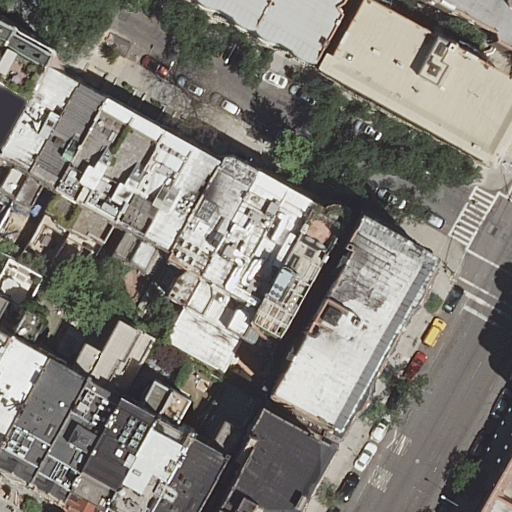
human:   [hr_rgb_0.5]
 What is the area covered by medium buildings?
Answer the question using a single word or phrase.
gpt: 2880m2

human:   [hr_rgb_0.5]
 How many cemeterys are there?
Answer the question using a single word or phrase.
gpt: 0

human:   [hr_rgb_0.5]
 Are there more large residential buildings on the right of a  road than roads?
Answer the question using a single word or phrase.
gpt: no

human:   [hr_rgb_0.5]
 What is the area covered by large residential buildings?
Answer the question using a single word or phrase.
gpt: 2335m2

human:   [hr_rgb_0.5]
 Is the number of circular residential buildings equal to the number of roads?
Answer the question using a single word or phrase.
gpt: no

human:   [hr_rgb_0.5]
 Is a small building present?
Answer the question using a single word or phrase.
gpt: yes

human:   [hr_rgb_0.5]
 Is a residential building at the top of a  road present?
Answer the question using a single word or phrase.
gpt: yes

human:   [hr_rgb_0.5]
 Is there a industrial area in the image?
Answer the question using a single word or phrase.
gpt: no

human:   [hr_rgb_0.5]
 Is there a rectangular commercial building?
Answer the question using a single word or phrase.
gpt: no

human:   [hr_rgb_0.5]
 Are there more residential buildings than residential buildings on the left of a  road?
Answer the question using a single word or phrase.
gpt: yes

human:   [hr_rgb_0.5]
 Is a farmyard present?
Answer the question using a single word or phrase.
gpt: no

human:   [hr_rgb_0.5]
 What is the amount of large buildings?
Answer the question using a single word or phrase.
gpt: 3

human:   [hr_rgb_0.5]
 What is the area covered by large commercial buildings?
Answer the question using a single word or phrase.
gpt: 0m2

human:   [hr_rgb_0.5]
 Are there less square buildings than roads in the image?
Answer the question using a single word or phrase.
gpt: yes

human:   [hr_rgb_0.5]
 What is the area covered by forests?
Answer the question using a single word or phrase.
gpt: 0m2

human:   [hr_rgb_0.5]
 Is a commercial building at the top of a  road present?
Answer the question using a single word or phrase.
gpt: no

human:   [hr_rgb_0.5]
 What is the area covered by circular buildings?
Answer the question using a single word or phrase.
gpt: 0m2

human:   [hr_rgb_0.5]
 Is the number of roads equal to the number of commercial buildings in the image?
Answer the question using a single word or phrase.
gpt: no

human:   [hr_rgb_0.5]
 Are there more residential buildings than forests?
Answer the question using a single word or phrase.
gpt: yes

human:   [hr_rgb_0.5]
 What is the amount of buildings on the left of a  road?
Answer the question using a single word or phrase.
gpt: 23

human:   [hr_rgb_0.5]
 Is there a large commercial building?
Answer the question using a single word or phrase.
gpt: no

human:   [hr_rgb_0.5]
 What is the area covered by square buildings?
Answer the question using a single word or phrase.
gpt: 0m2

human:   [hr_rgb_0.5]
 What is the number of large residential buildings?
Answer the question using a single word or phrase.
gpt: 3

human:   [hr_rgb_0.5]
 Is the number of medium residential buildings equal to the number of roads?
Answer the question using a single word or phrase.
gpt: no

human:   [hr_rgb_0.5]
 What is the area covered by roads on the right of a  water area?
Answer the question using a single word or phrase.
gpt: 0m2

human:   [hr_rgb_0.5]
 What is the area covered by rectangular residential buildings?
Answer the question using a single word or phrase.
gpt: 2102m2

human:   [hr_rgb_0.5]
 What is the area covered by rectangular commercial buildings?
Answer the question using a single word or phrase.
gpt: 0m2

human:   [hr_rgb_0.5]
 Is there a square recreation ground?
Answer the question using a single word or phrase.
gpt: no

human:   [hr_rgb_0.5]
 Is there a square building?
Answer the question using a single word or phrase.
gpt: no

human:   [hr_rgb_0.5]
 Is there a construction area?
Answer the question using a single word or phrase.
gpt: no

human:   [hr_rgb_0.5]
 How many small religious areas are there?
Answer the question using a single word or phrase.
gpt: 0

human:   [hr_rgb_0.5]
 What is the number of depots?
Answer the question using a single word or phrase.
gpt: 0

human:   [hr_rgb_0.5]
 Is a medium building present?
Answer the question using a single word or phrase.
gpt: yes

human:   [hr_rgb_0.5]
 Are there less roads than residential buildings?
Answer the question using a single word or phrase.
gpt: yes

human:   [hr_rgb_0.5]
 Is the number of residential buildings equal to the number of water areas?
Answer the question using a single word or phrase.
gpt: no

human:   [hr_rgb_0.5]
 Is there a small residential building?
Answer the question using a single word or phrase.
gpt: yes